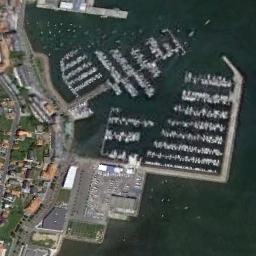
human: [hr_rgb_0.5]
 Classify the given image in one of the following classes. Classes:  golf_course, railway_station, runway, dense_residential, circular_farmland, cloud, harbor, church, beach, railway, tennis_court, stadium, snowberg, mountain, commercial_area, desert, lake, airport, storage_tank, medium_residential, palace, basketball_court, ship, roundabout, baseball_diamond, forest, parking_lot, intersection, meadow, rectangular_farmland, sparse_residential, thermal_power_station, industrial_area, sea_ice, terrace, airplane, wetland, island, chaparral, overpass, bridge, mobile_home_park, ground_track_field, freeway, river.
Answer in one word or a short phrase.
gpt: harbor